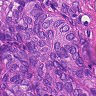
Metastatic tissue present: yes